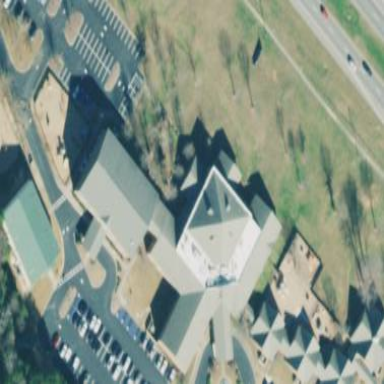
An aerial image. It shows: Beautiful church building.